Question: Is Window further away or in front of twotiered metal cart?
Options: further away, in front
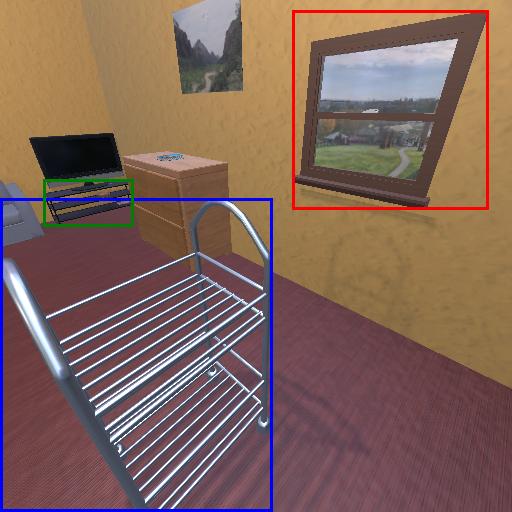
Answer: further away